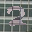
Label: 2